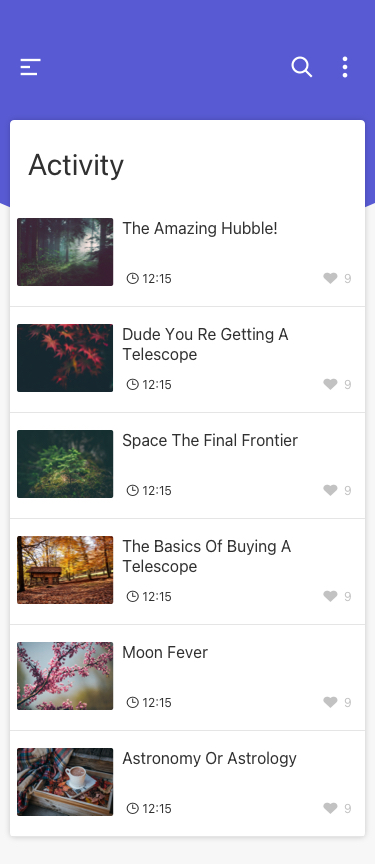
Text in this UI design:
9
12:15
Astronomy Or Astrology
9
12:15
Moon Fever
9
12:15
The Basics Of Buying A Telescope
9
12:15
Space The Final Frontier
9
12:15
Dude You Re Getting A Telescope
9
12:15
The Amazing Hubble!
Activity